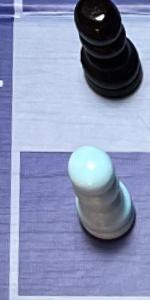
Label: Pawn_White